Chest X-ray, AP view. Patient: 50 years old, sex F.
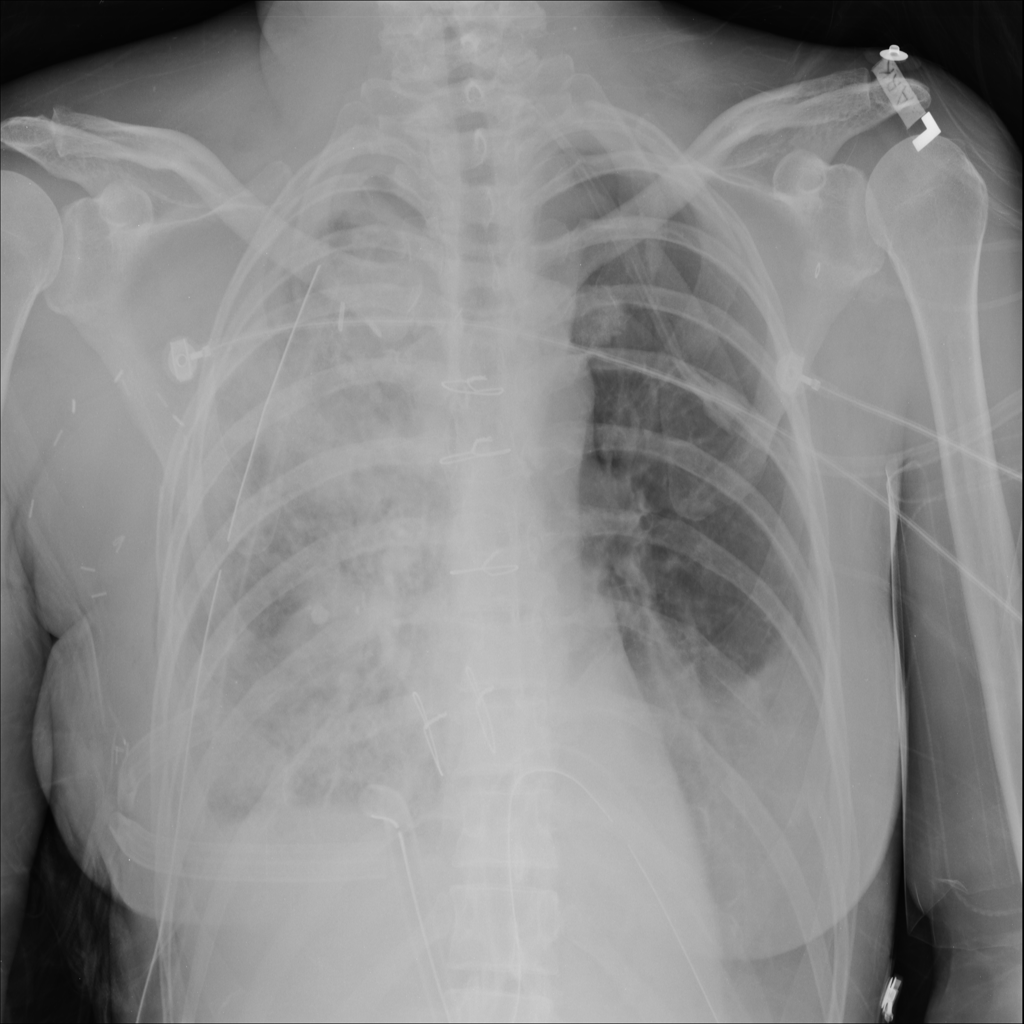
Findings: Consolidation, Effusion, Infiltration, Mass